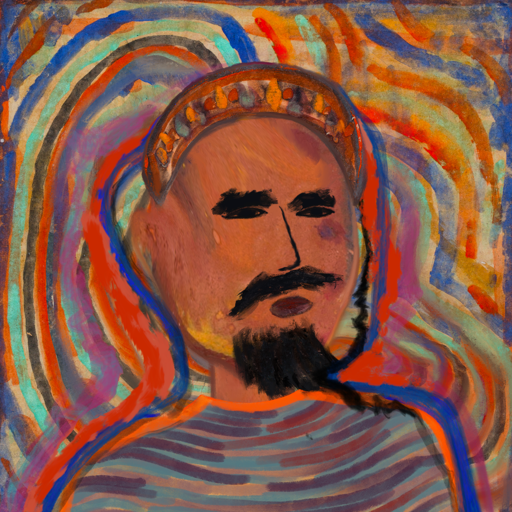
Background: Sisters, Head And Neck Side: Mother_And_Son_Son, Face Side: Mosgoul, Bust: Experience, Hair Side: Experience, Head Accessory: Hypocrite, Second Necklace: Blank, Necklace: Blank, Baby: Blank